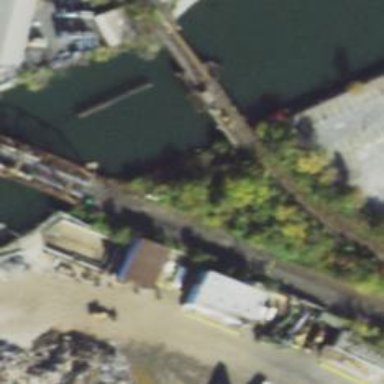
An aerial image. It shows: Abandoned railway yard with bridge.